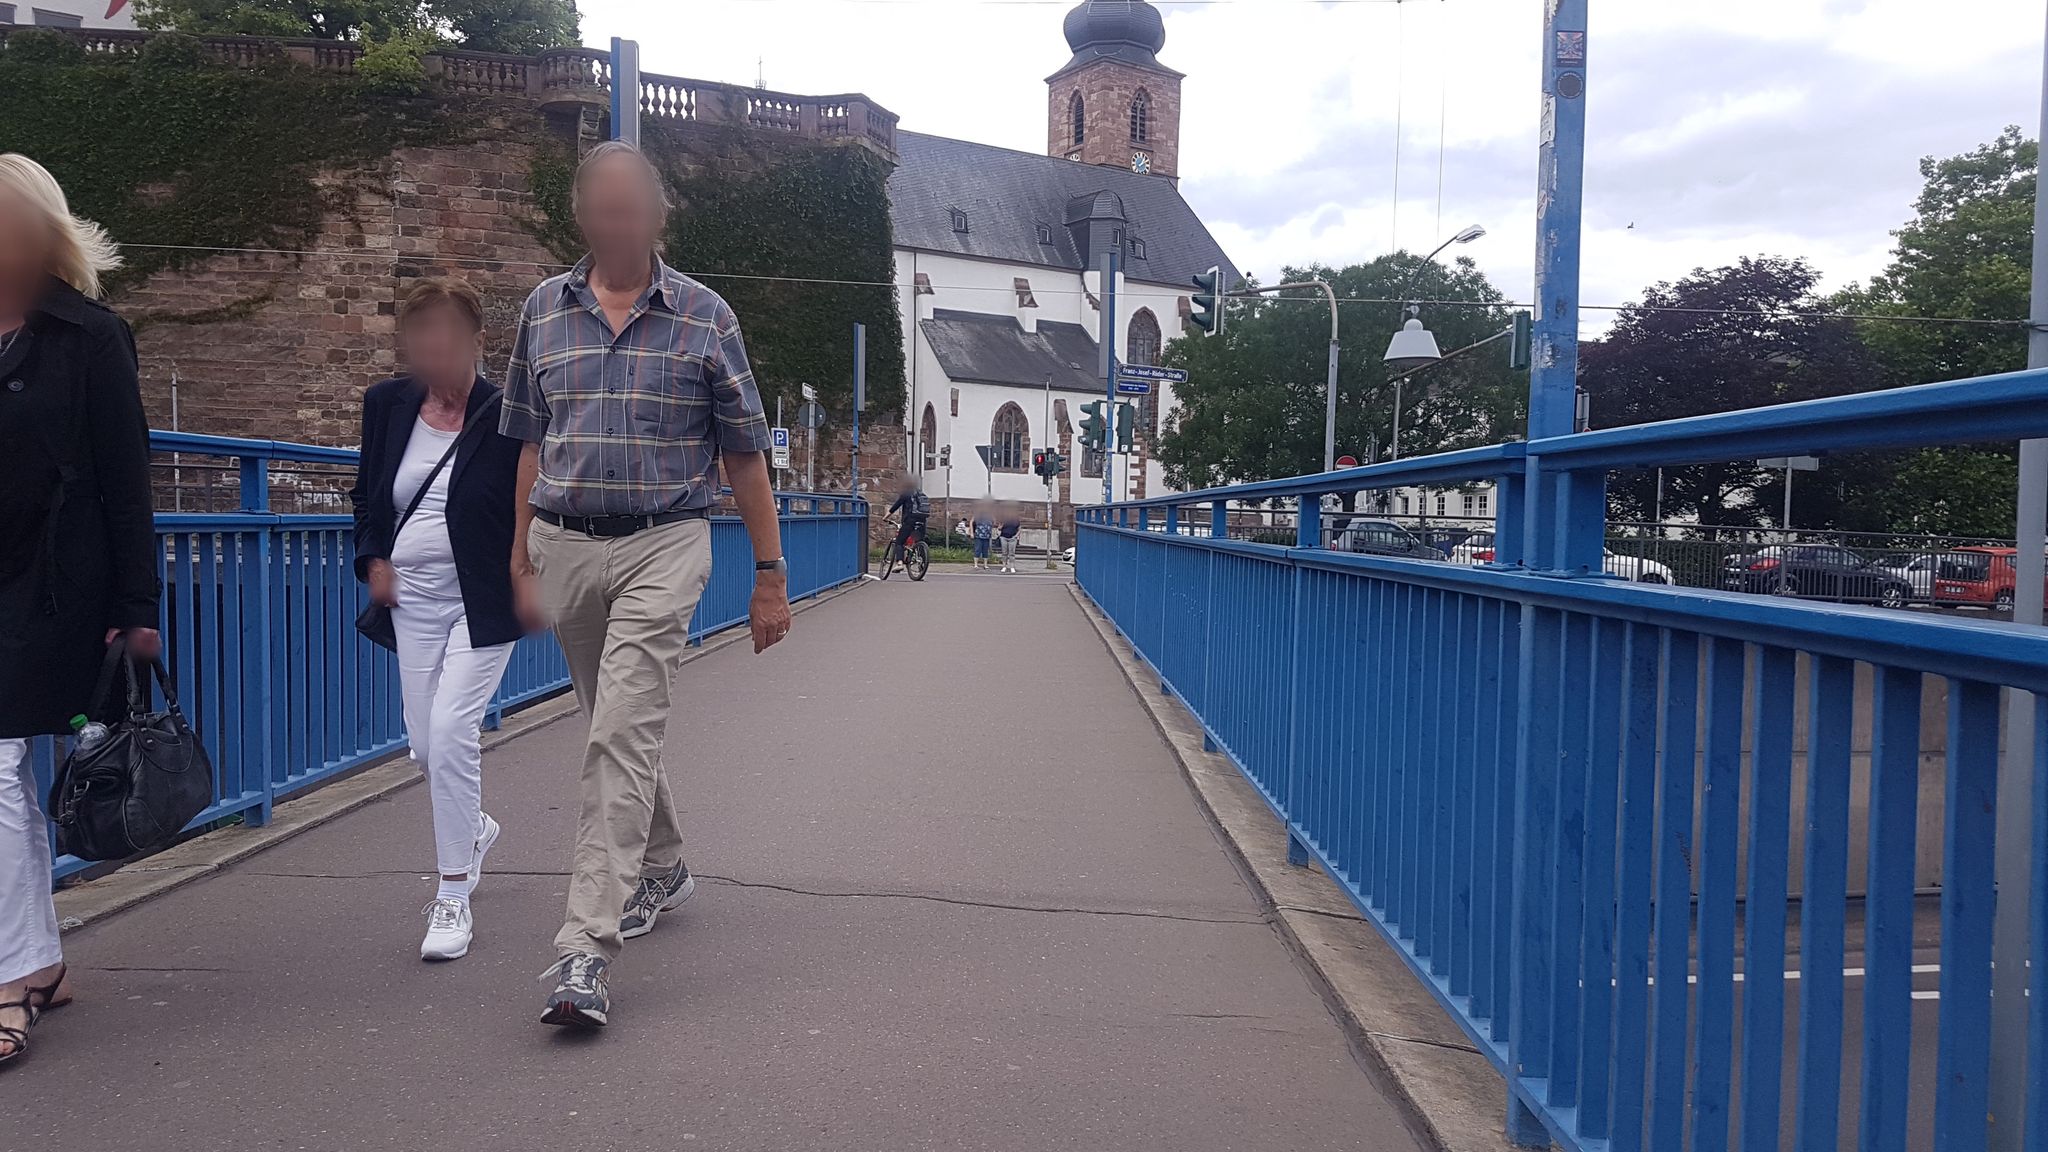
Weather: clear
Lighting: day
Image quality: good
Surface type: walking surface
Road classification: steps, path
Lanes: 1
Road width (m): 1
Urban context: urban centre
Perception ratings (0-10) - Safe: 2.26, Lively: 6.12, Beautiful: 7.34, Boring: 8.09, Depressing: 1.9, Wealthy: 1.72